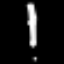
Label: pencil